Sex: M
Age: 74
Scanner: Avanto
Primary tumour origin: Gastrointestinal tract
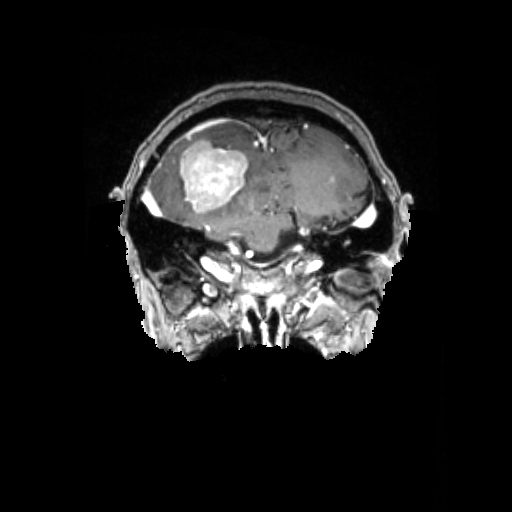
Segmented lesion volume (cc): 31.375
Number of lesion components: 5